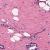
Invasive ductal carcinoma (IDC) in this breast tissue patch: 0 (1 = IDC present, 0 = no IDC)